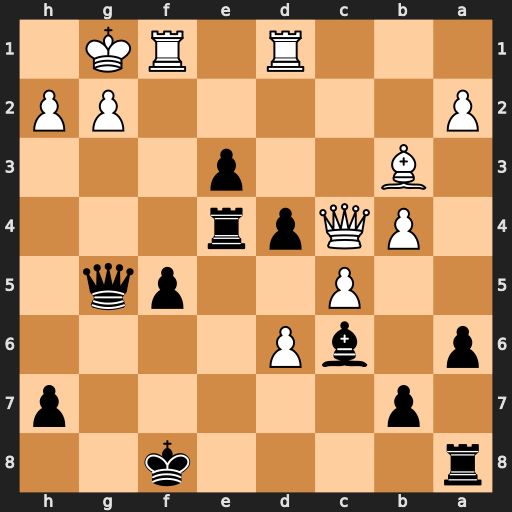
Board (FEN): r4k2/1p5p/p1bP4/2P2pq1/1PQpr3/1B2p3/P5PP/3R1RK1
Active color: b
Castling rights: -
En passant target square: -
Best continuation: Qxg2+ Kxg2 Rg4+ Kh3 Bg2#